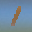
Label: 1